Question: I've got the following list of semibuttons loaded using javascript:
'''
var html ='<ul class="nav well-tabs well-tabs-inverse mb10" id="users">';
html +='<li class="active"><a id="'+this.my.user+'" data-toggle="tab_'+self.my.id+'" class="pestana">'+this.my.user+'</a></li>';
var users = this.my.community_users;
for (i=0;i<users.length;i++) {
if (users[i].user != this.my.user)
html +='<li><a id="'+users[i].user+'" data-toggle="tab_'+self.my.id+'" class="pestana">'+users[i].user+'</a></li>';
};
html +='</ul>';
$(html).appendTo("#Dashboard");
'''
Note, that the first item in the list is active. I am getting something like this:

Ok, now i code he onclick event to do something when a button is clicked:
'''
$(document).on('click', 'a[data-toggle=tab_'+self.my.id+']', function(e){
// whatever here
});
'''
What I need now is to set active the tab being clicked and set inactive the tab that was active. How can I access both elements to addclass and removeclass active?
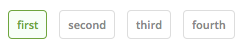
Answer: You could use following logic:
'''
$(document).on('click', '#users li:not(.active)', function () {
$('#users').find('li.active').add(this).toggleClass('active');
});
'''